Question: Reversing the second div set order with separate class in foreach loop.
It will be a shelf like structure. I tried to alternate the '.tl' '.tr' class.
OR
Can we able to use css to align the second set.

Code:
'''
<?php foreach ($products as $product) { ?>
<div class="row">
<div class="shelf">
<div class="span4"><span class="tl">
<?php if ($product['thumb']) { ?>
<a href="<?php echo $product['href']; ?>"><img src="<?php echo $product['thumb']; ?>" alt="<?php echo $product['name']; ?>" /></a>
<?php } ?>
</span></div>
<div class="span2">
<div class="name"><a href="<?php echo $product['href']; ?>"><?php echo $product['name']; ?></a></div>
<?php if ($product['price']) { ?>
<div class="price">
<?php if (!$product['special']) { ?>
<?php echo $product['price']; ?>
<?php } else { ?>
<span class="price-old"><?php echo $product['price']; ?></span> <span class="price-new"><?php echo $product['special']; ?></span>
<?php } ?>
</div>
<?php } ?>
<div class="cart">
<input type="button" value="<?php echo $button_cart; ?>" onclick="addToCart('<?php echo $product['product_id']; ?>');" class="button" />
</div>
</div>
<div class="span2">Span 2</div>
<div class="span4"><span class="tr">Span4</span></div>
</div>
</div>
<?php } ?>
'''
Css:
'''
.shelf .tl {
margin-left: 58px;
}
.shelf .tr {
margin-left: -33px;
}
'''
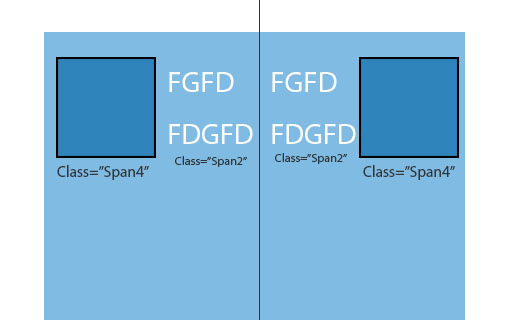
Answer: I think this will solve problem, it implements a counter to track whether current product should go on left or right
'''
$product_counter = 0;
<?php foreach ($products as $product) { ?>
<?php $product_counter++; ?>
<?php if(!($product_counter%2 ==0)) { ?>
<div class="row">
<div class="shelf">
<div class="span4">
// image echo code here
</div>
<div class="span2">
// price, add to cart etc
</div>
<?php } else { ?>
<div class="span2">
// price, add to cart etc
</div>
<div class="span4">
// image echo code here
</div>
</div> <!-- shelf div closing tag -->
</div> <!-- row div closing tag -->
<?php } ?> <!-- closing else -->
<?php } ?> <!-- closing foreach-->
<!-- in case if there were odd numbers of total product, then close the row and shelf div after foreach -->
<?php if(!($product_counter%2 ==0)) { ?>
</div>
</div>
<? } ?>
'''